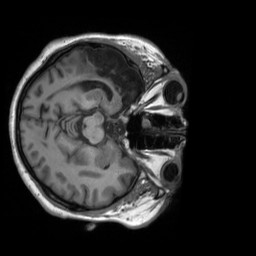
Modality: T1w
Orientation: axial
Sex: female
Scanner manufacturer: siemens
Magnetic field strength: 3 T
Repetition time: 2.3 s
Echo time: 0.00226 s